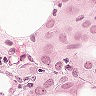
Metastatic tissue present: yes